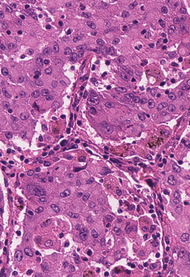
Tumor epithelial tissue: yes
Tumor-associated stroma tissue: yes
Normal tissue: no